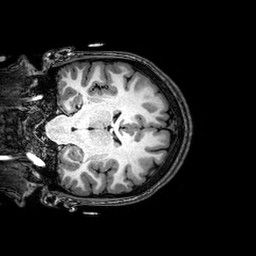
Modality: T1w
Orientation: coronal
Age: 21
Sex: female
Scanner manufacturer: philips
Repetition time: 0.008205 s
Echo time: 0.00376 s